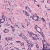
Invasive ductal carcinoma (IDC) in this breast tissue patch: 1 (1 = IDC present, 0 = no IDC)